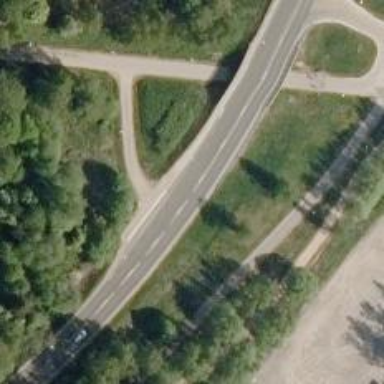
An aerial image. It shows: Secondary road with separate asphalt sidewalk.